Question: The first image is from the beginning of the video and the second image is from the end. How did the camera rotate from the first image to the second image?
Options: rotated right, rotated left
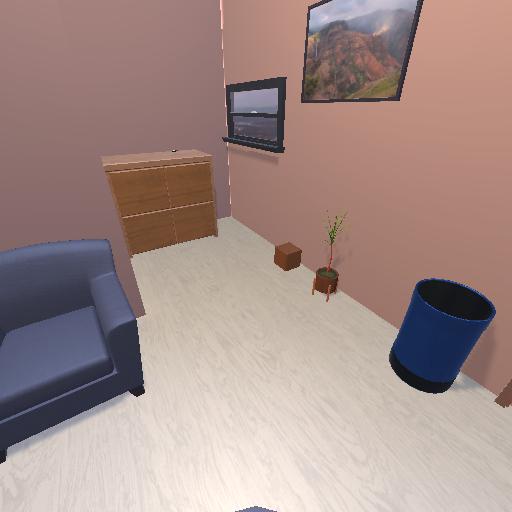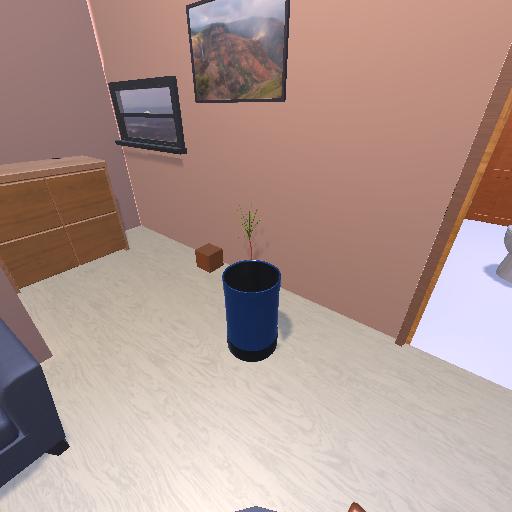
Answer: rotated right